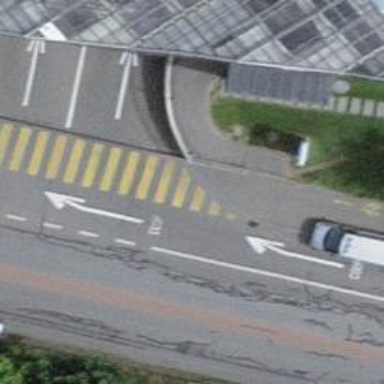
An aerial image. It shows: Marked crossing with zebra stripes on the road.